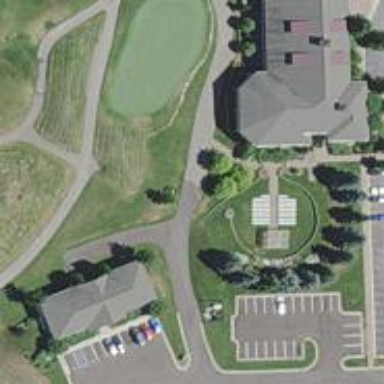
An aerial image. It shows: Path for golf carts.